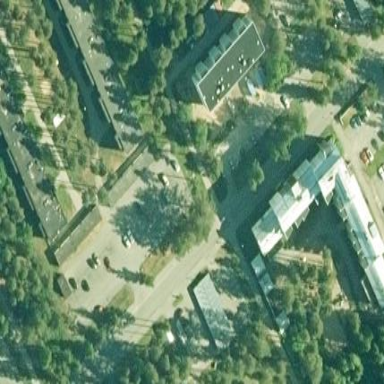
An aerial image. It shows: Parking area with surface.